Field crop: maize
Growth stage: 1
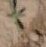
Species: atriplex